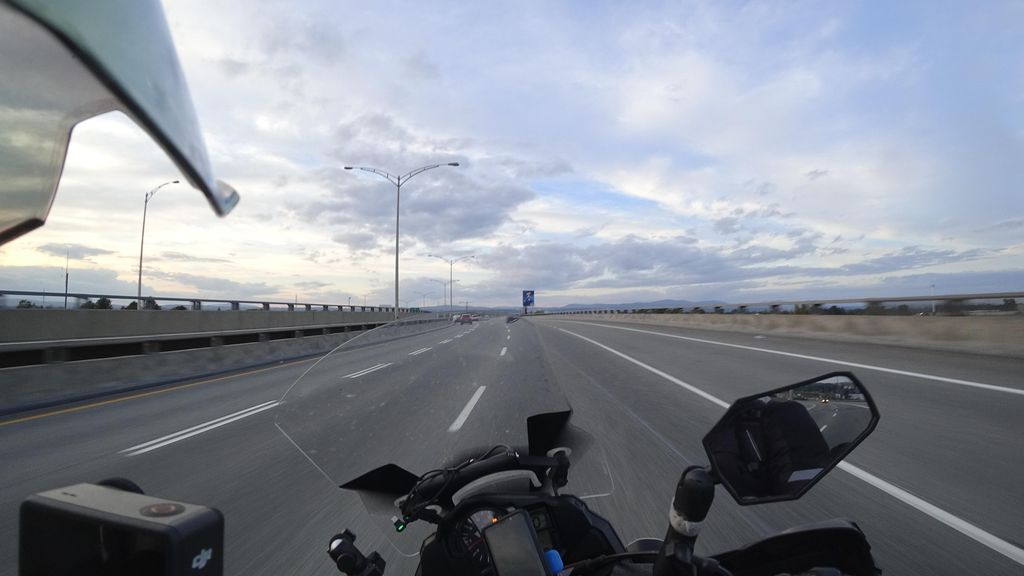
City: quebec_city